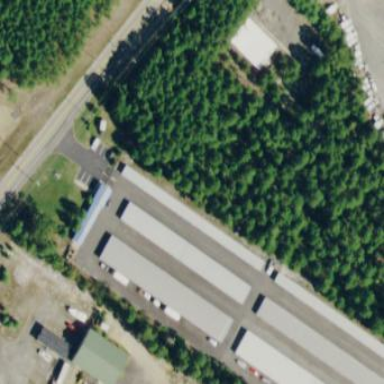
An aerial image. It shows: Storage rental shop located in building.